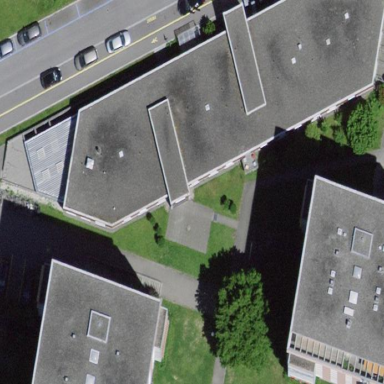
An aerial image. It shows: Flat-roofed building made of concrete.